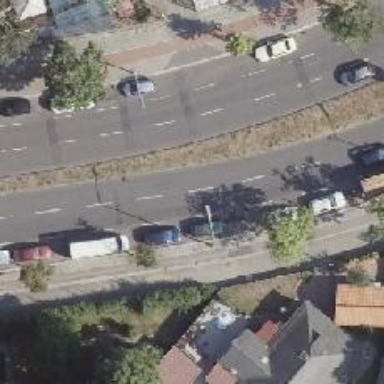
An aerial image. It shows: Secondary road with asphalt surface. There is cycle track on the right side.